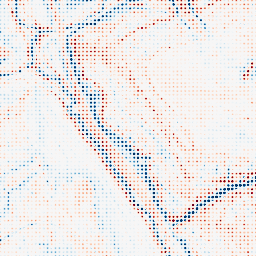
Category: edge_preserving
Decomposition family: guided
Decomposition parameters: radius: 4
eps: 0.1
Upsampling method: sinc_blackman
Upsampling parameters: scale: 8
kernel_size: 4
Upsampling scale: 8